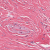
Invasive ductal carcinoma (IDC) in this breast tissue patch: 1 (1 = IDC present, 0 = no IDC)